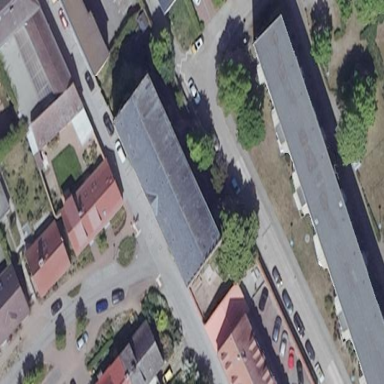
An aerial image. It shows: Building with gabled roof.